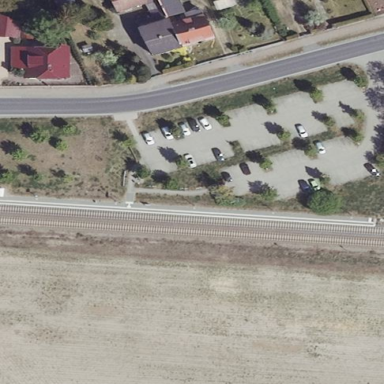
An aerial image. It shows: Parking area with surface.